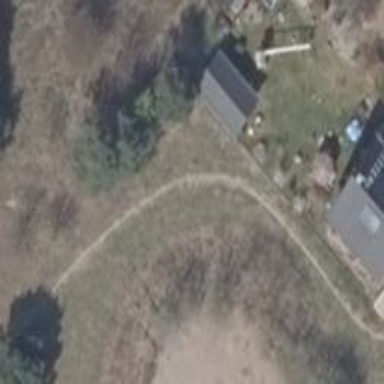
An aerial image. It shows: Path covered in grass.